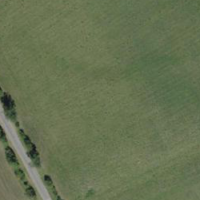
EUNIS habitat code: 52
Species observed at this site:
Geronticus eremita
Motacilla cinerea
Podiceps cristatus
Fulica atra